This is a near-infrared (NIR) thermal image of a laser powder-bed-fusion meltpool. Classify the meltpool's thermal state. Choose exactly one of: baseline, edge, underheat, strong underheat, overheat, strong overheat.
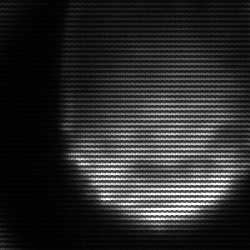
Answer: edge